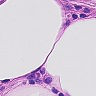
Metastatic tissue present: no